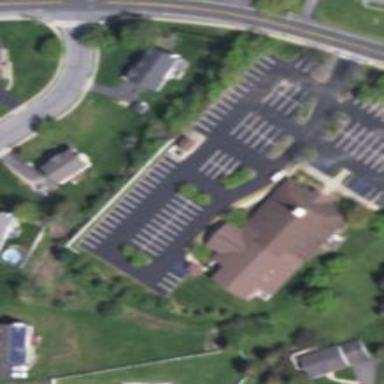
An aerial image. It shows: Building serving as place of worship.